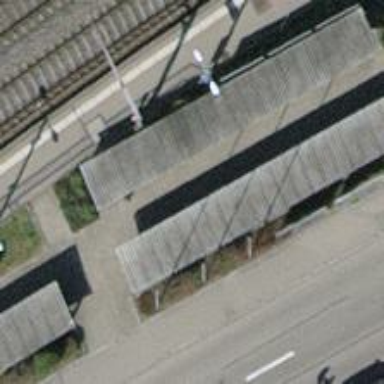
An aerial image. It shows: Bicycle parking with wall loops located on building's roof.